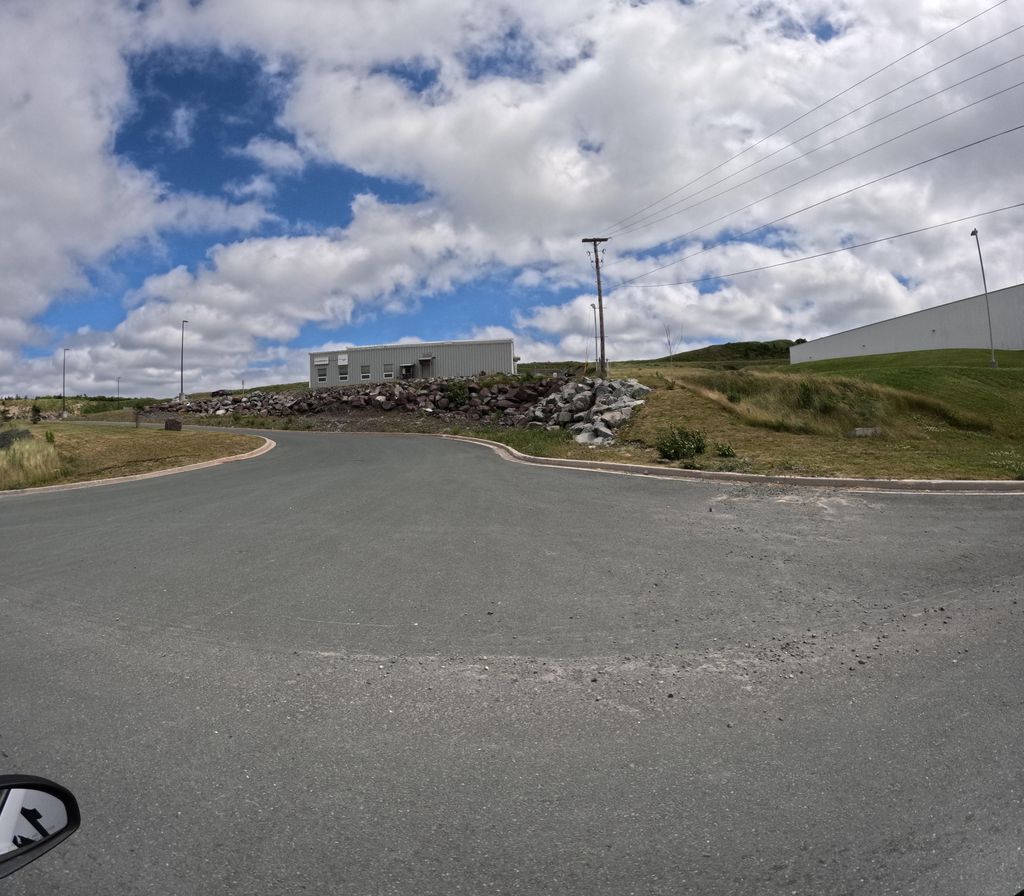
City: st_johns